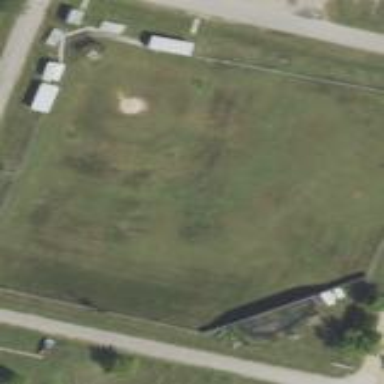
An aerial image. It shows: Baseball pitch for leisure land activities.